Chest X-ray:
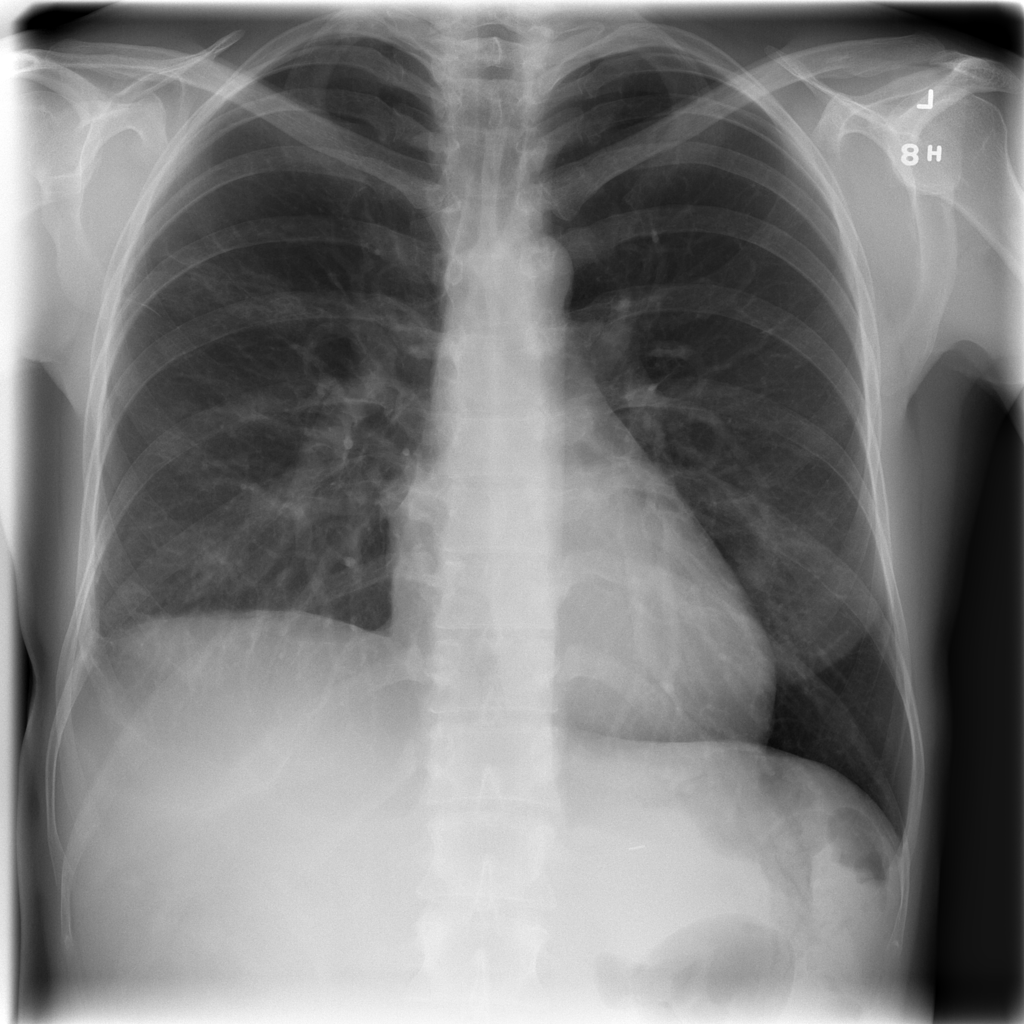
Findings: Consolidation, Pleural Thickening
No abnormal finding: no